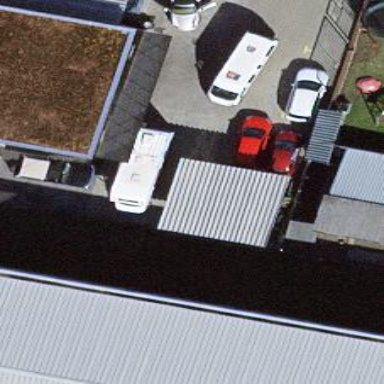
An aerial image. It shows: Garage building.